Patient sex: M
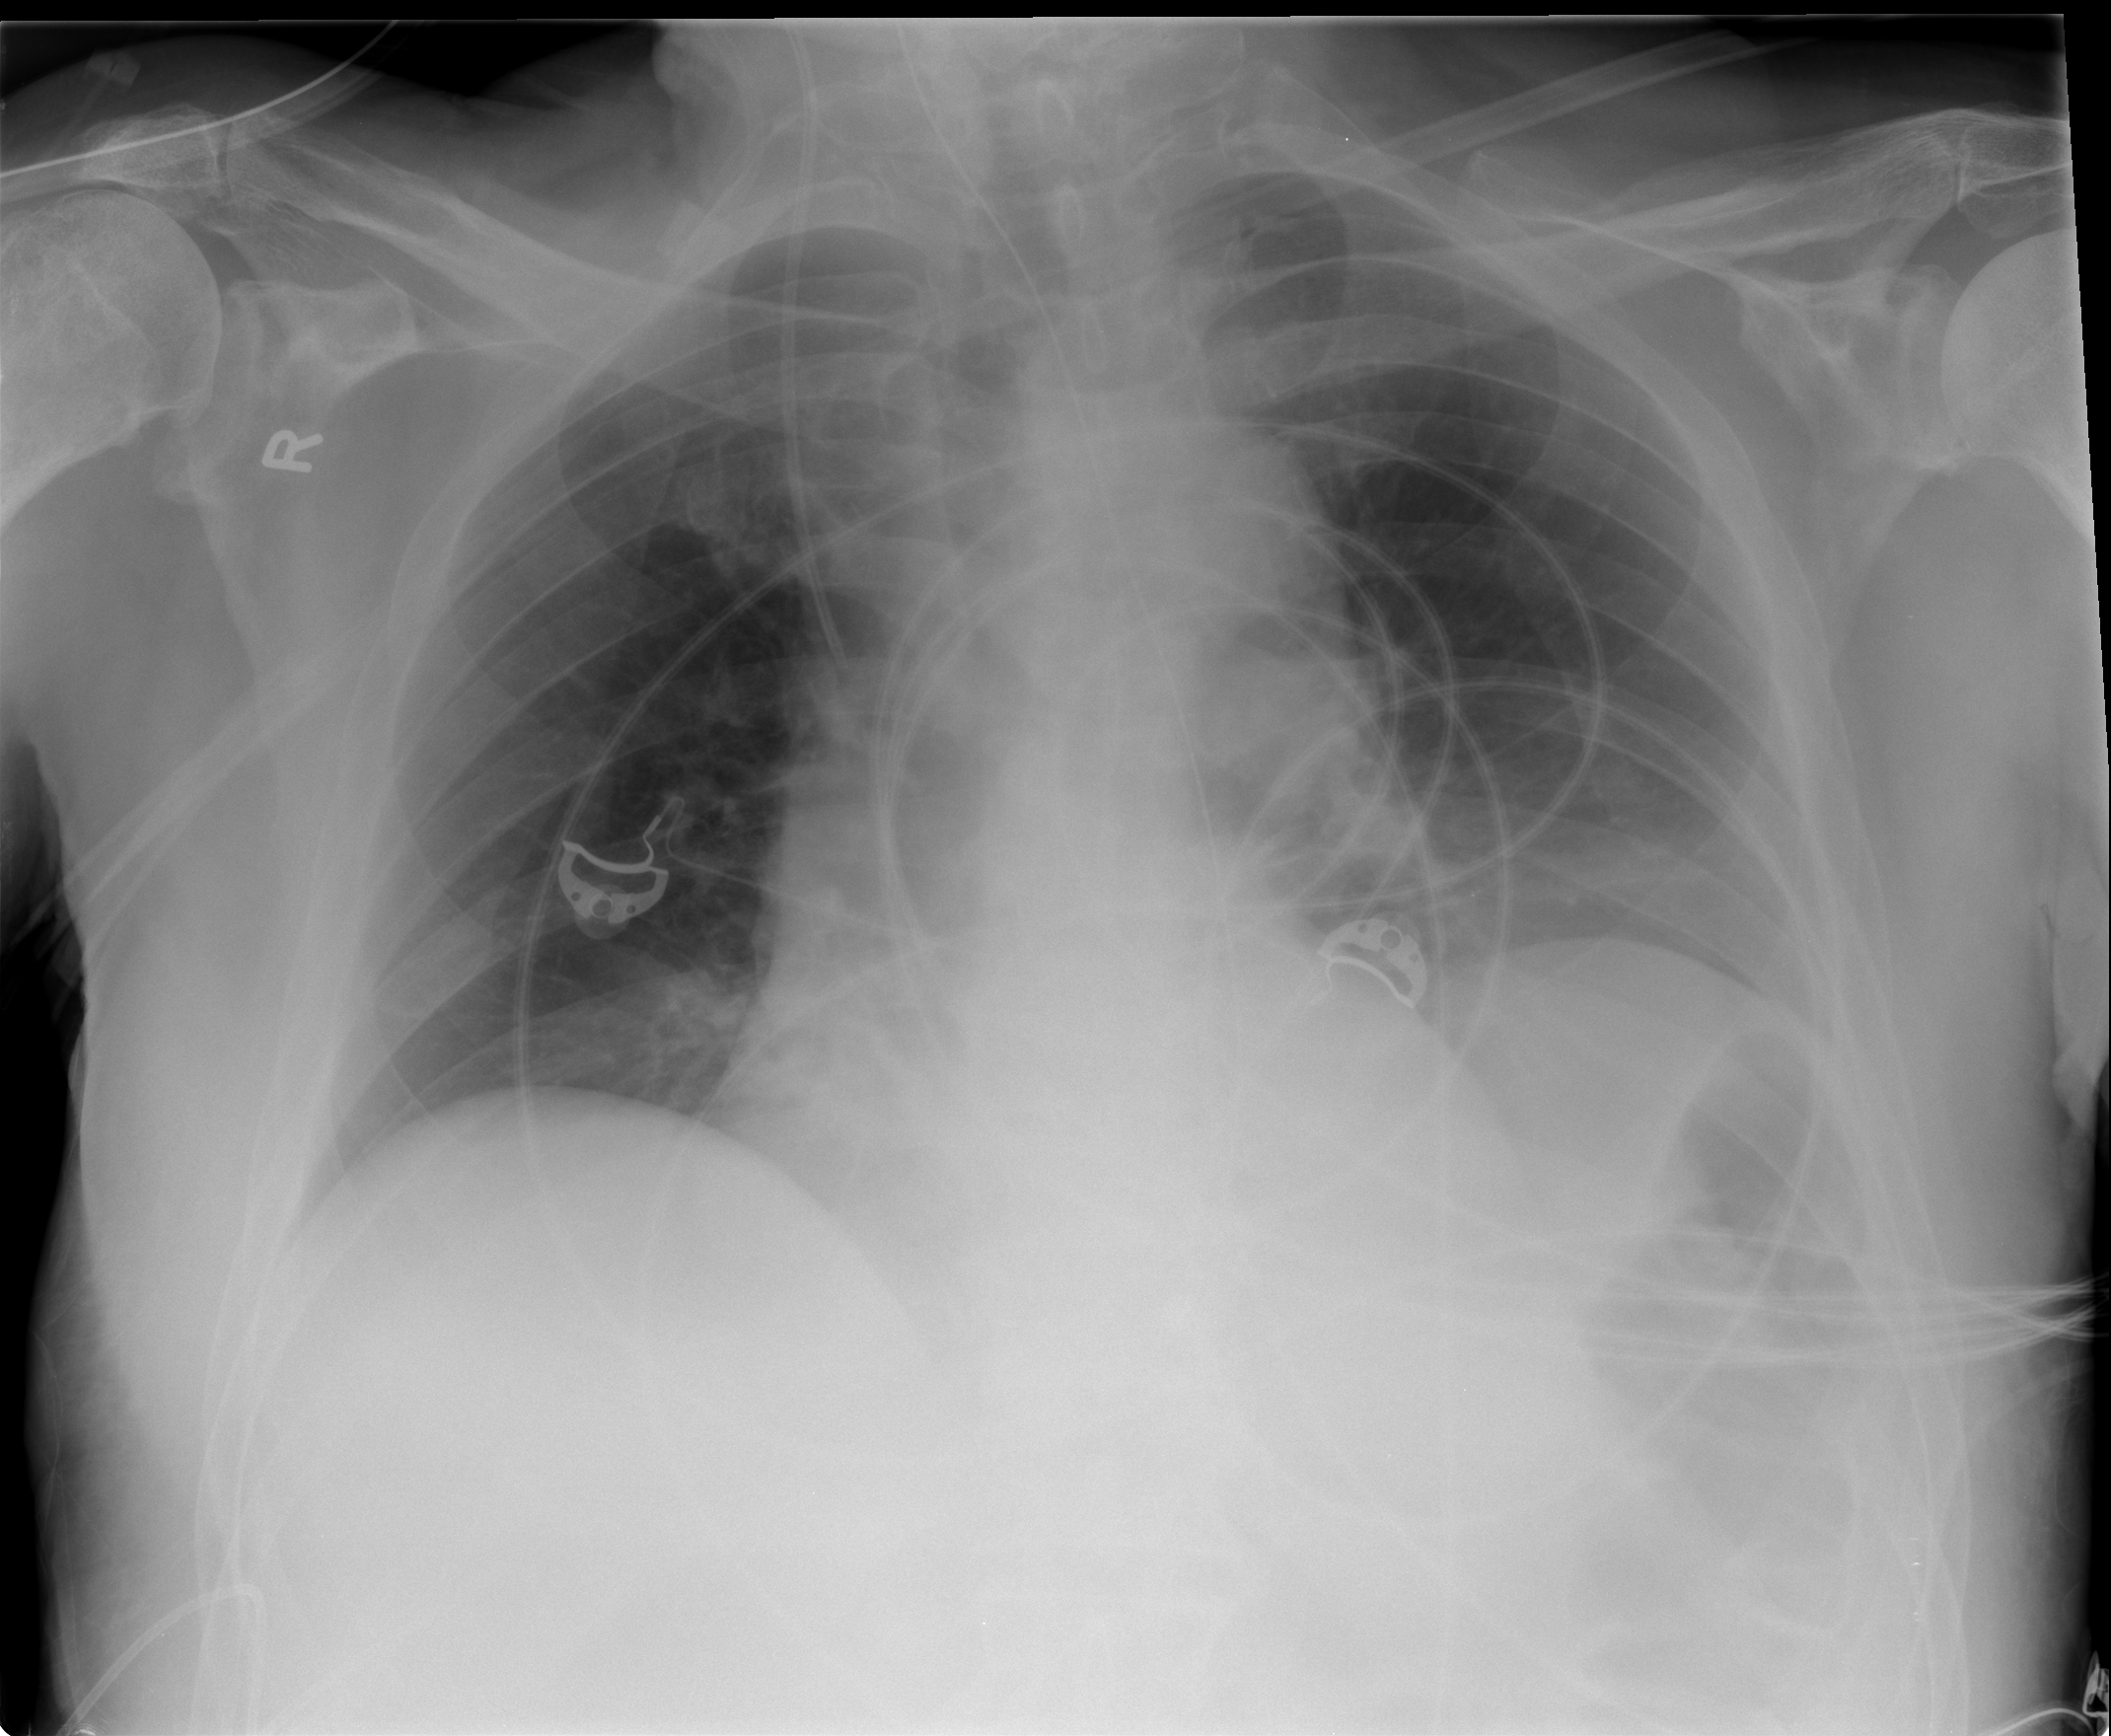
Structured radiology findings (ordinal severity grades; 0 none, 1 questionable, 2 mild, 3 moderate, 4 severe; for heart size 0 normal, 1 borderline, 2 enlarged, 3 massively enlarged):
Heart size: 0
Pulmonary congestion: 0
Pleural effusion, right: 0
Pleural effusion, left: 0
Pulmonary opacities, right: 0
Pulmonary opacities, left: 0
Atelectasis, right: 0
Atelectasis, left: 2